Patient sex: M
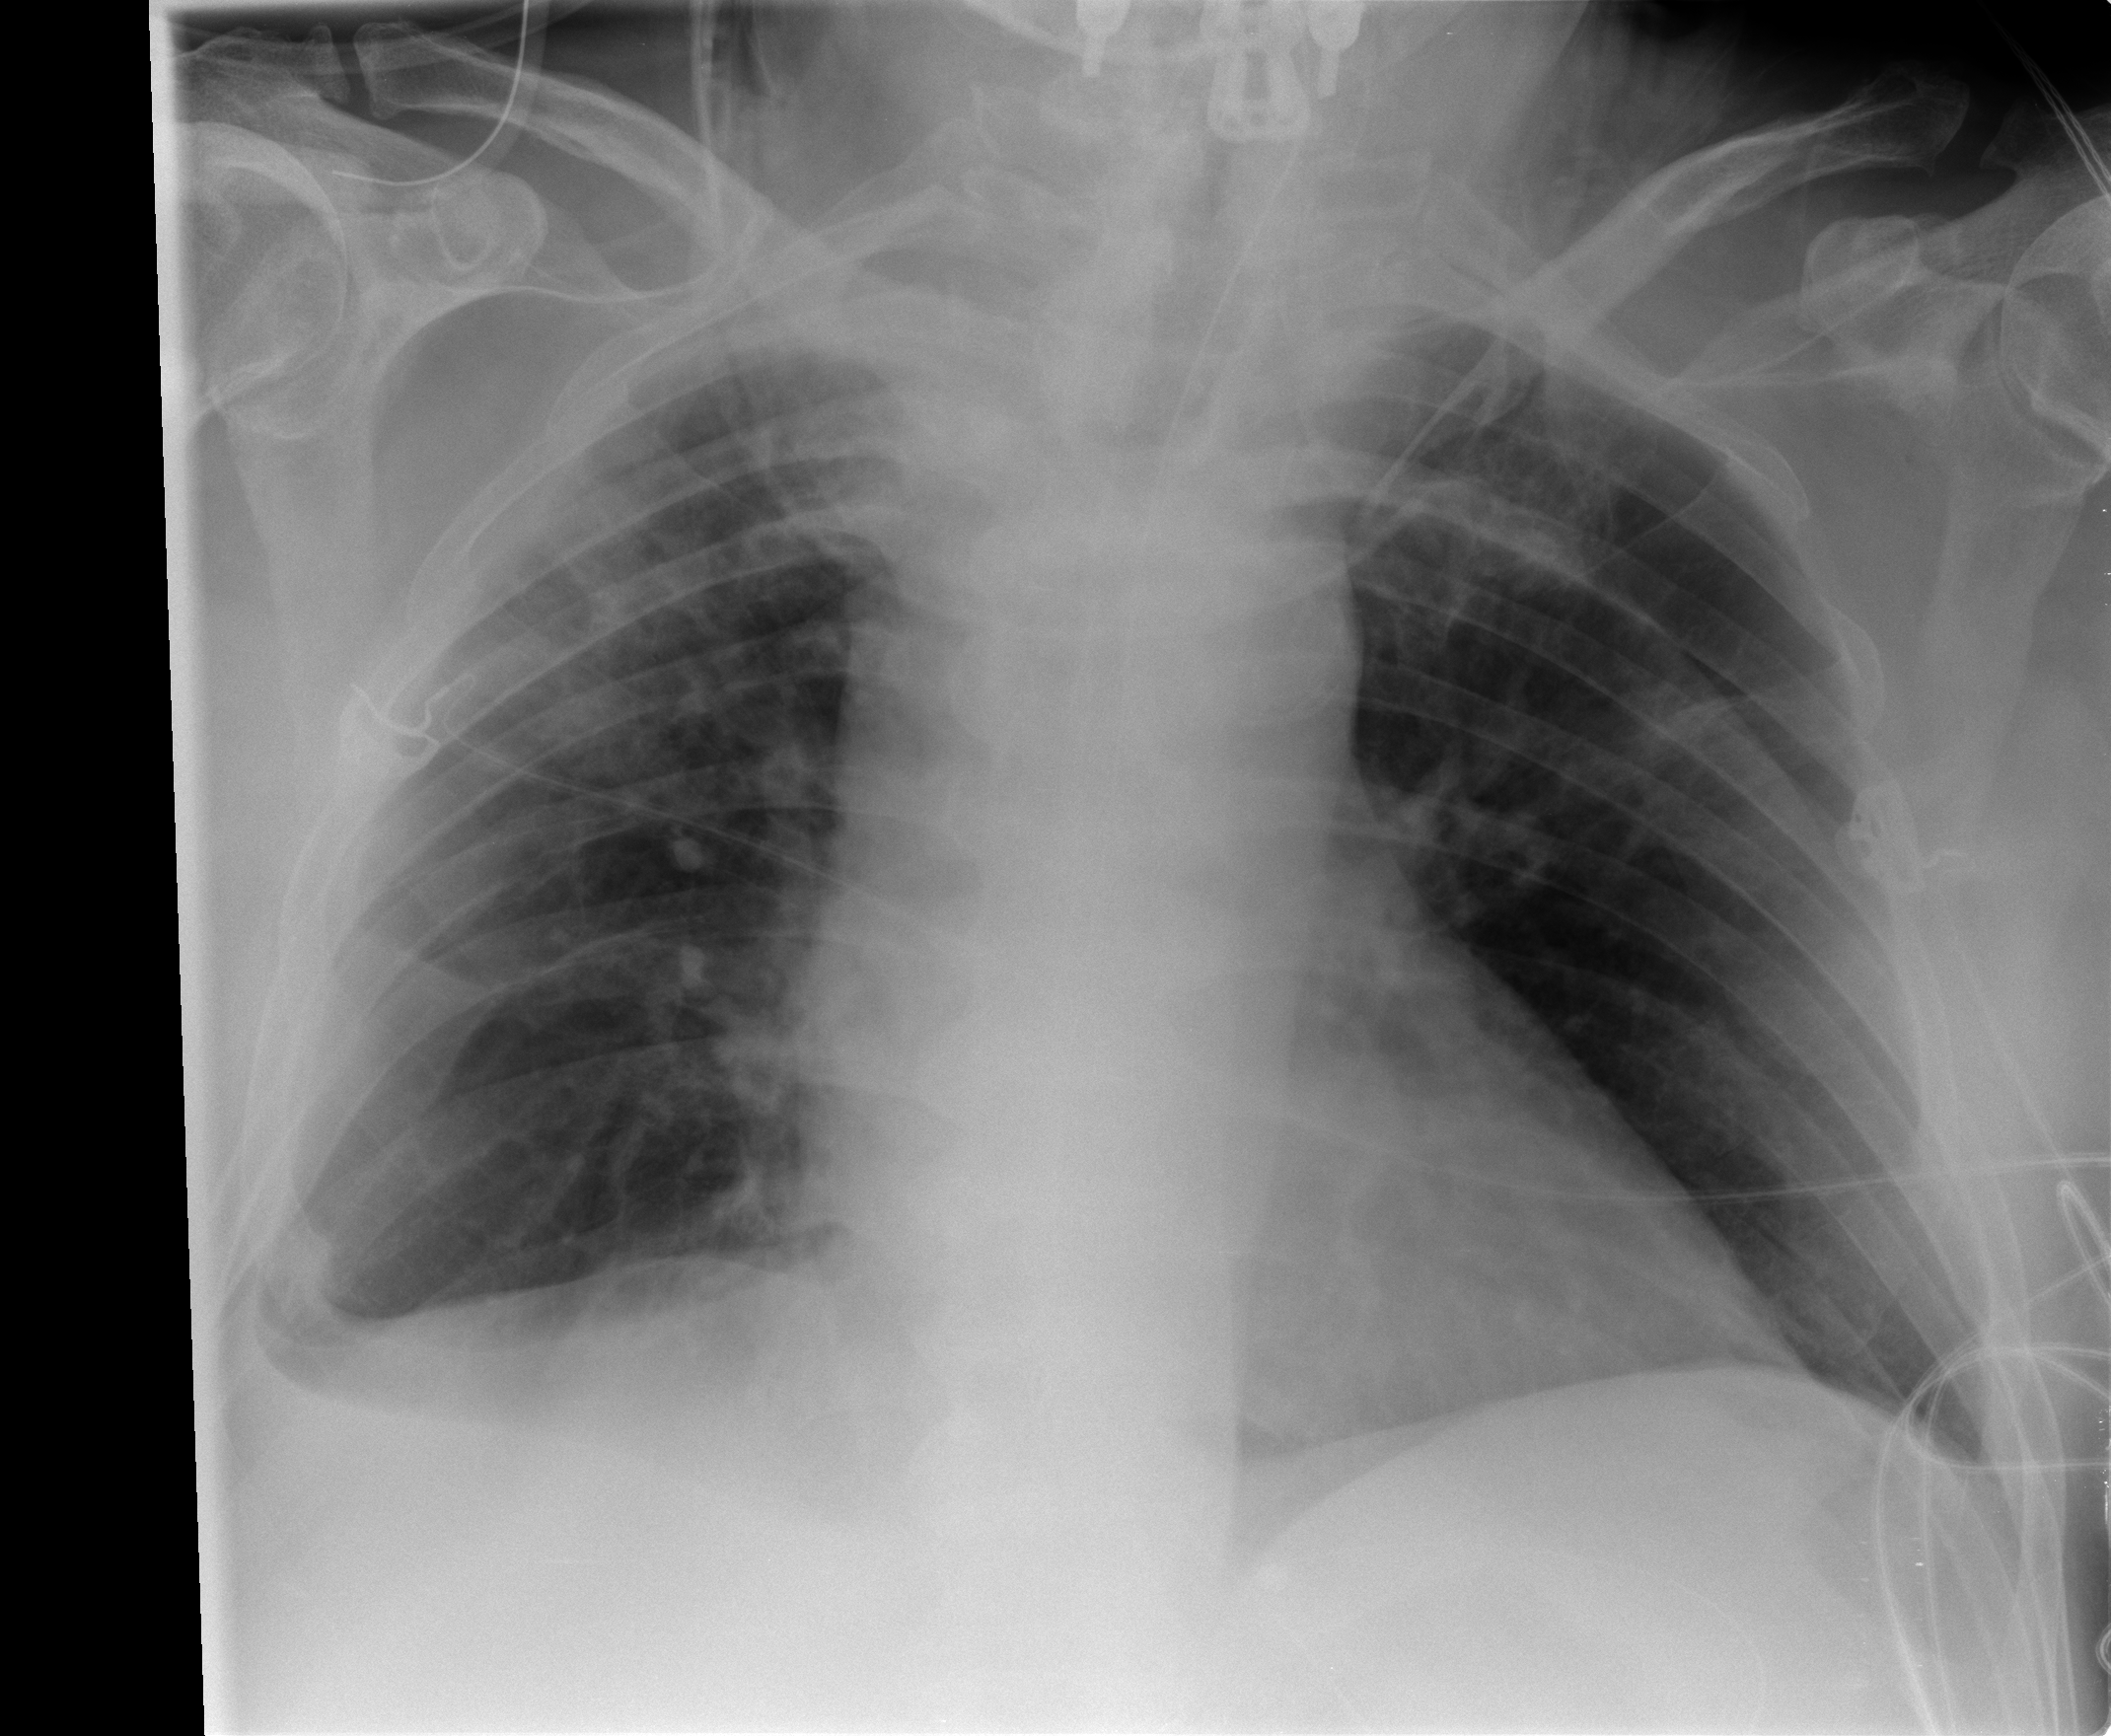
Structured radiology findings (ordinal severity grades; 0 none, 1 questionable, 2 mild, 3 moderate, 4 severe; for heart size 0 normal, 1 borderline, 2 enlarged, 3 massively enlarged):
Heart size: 0
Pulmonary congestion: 2
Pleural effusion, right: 2
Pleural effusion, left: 0
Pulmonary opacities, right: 1
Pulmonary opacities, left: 1
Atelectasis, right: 2
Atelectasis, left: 0